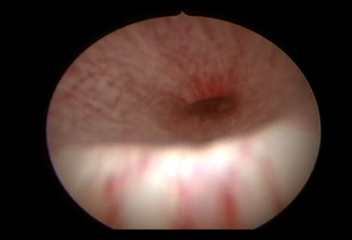
Modality: WLC
Class: Normal mucosa
Bladder cancer association: No